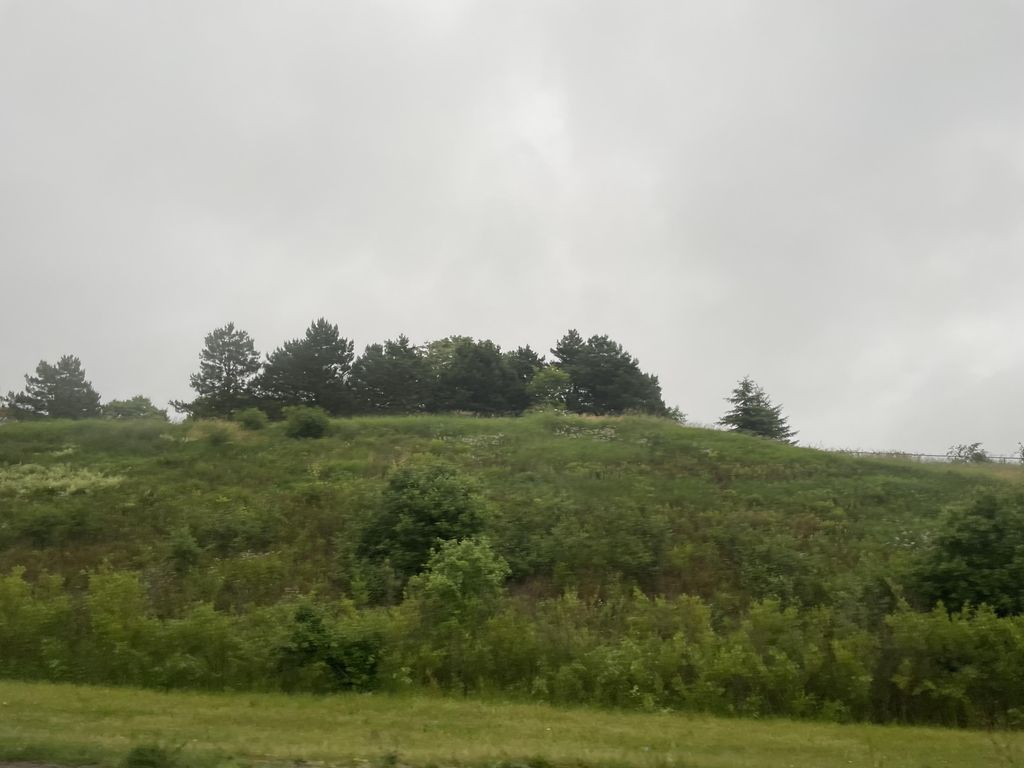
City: kitchener-waterloo